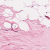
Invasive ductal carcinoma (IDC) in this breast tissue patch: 0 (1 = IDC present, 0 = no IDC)